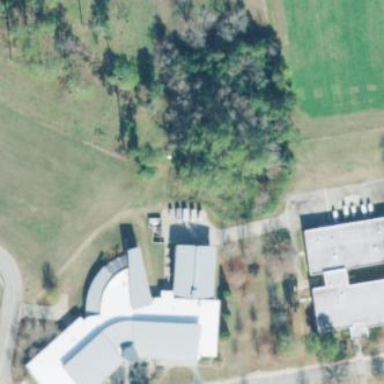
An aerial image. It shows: College building.